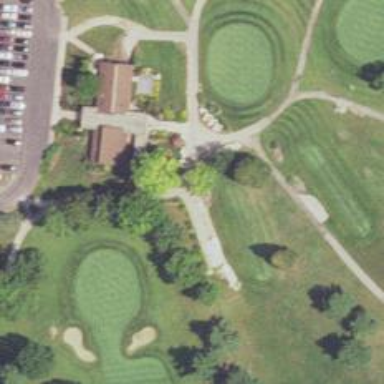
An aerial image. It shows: Service road used as golf cart path.